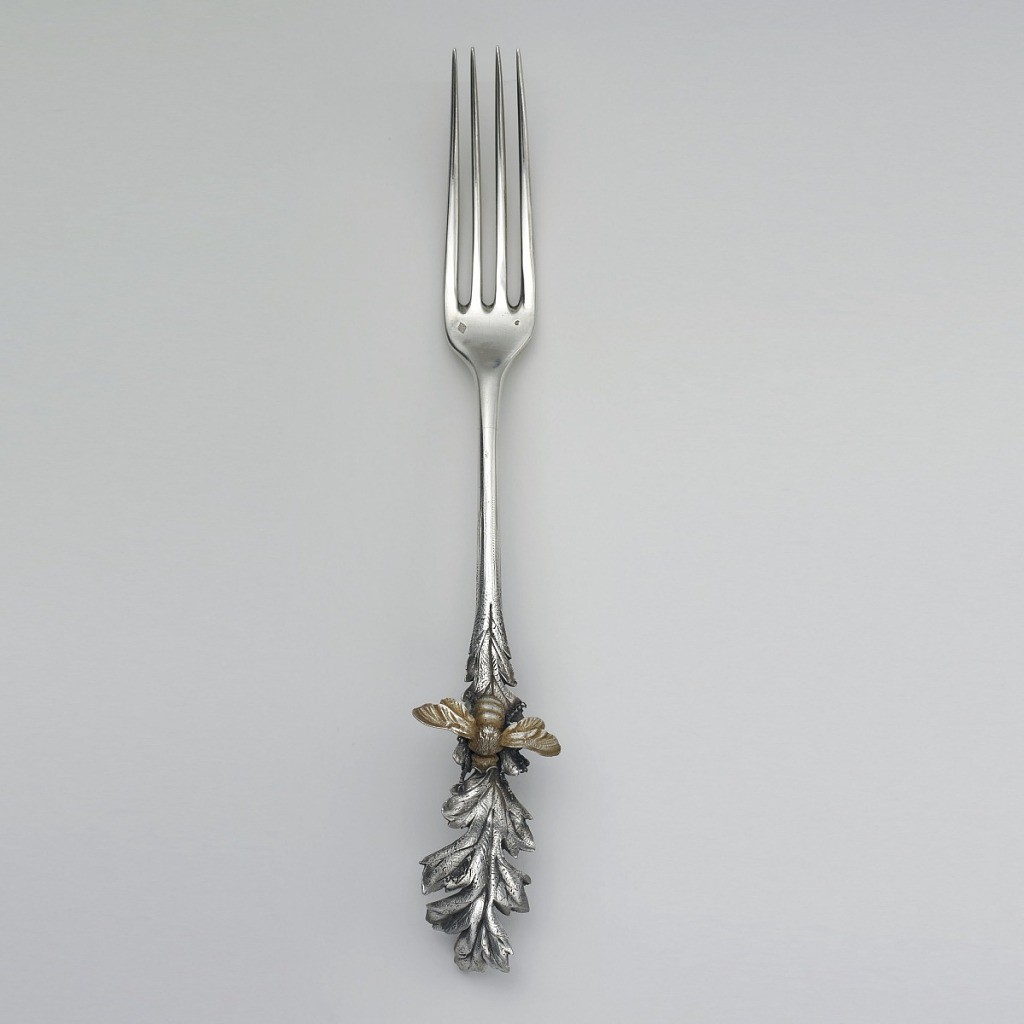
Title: Dessert Fork with Bee
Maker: Charles Victor Gibert, French
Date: ca. 1890
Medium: gold plated, silver
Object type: fork
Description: Four tined fork with thin tines. Plain narrow stem, continues to form hierarchically lobed leaf turning downwards at terminal. Gold-plated bee or wasp applied perching on base of leaf with wings extended outwards horizontally.